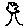
Label: tree